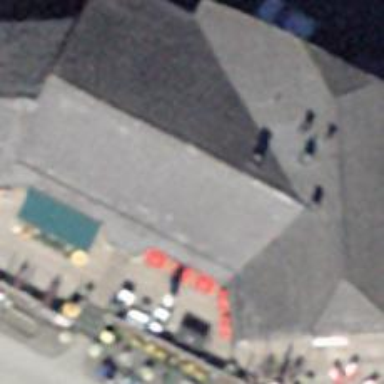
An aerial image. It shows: Restaurant.